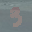
Label: 3